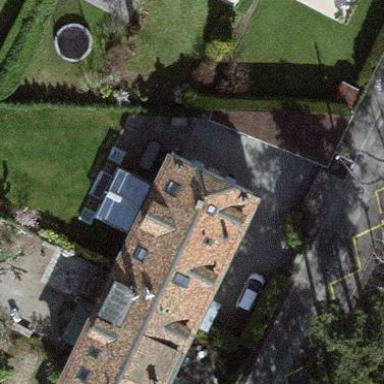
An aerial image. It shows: Garden enclosed by fence.